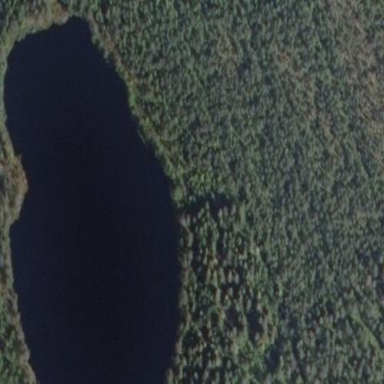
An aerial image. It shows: Serene lake surrounded by nature.